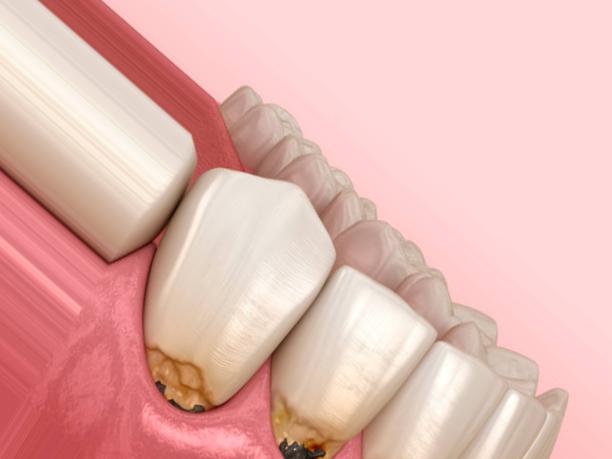
Condition: Caries